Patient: sex M, age 46
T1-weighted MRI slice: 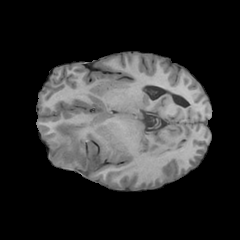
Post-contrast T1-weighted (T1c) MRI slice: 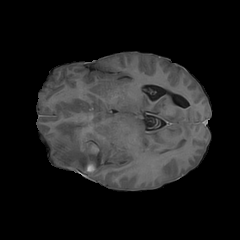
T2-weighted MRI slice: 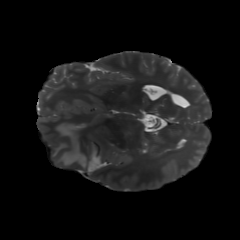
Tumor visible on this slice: yes
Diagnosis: Glioblastoma, IDH-wildtype
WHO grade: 4